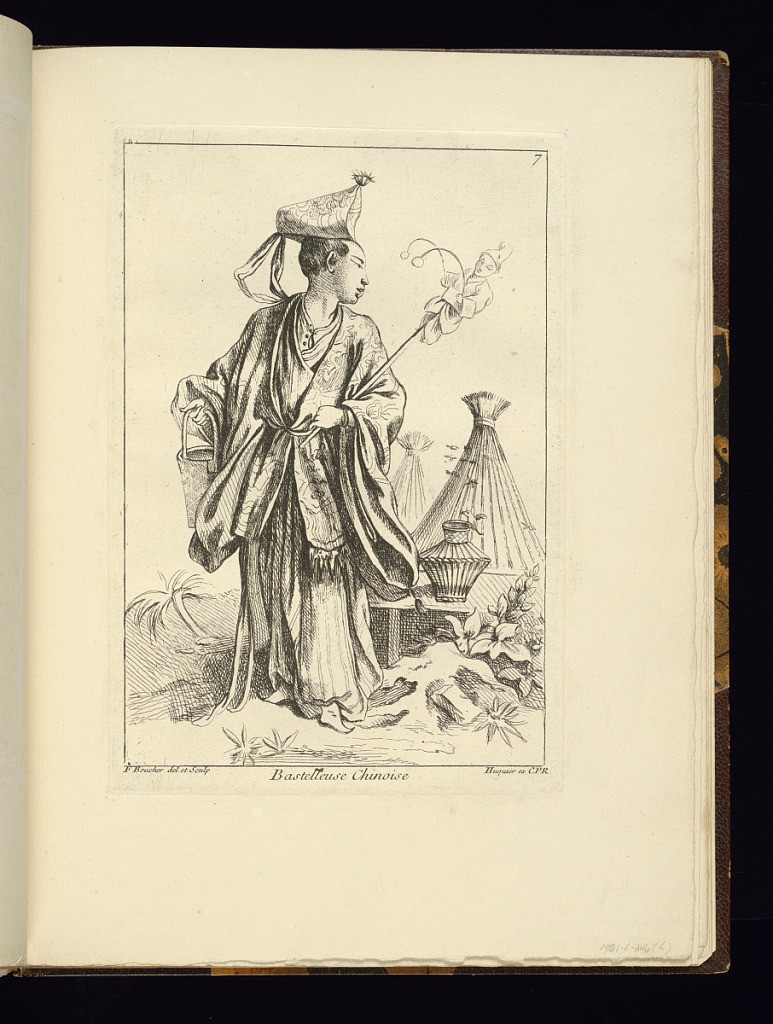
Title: Bastelleuse Chinoise
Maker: François Boucher, French, 1703–1770
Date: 1738-1745
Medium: Etching on laid paper
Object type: Print
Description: Plate printed with a figure in Chinese costume (chinoiserie) in a landscape, holding a stick with a puppet. To the left of the figure is a basket with a bird. The plate is signed and numbered.